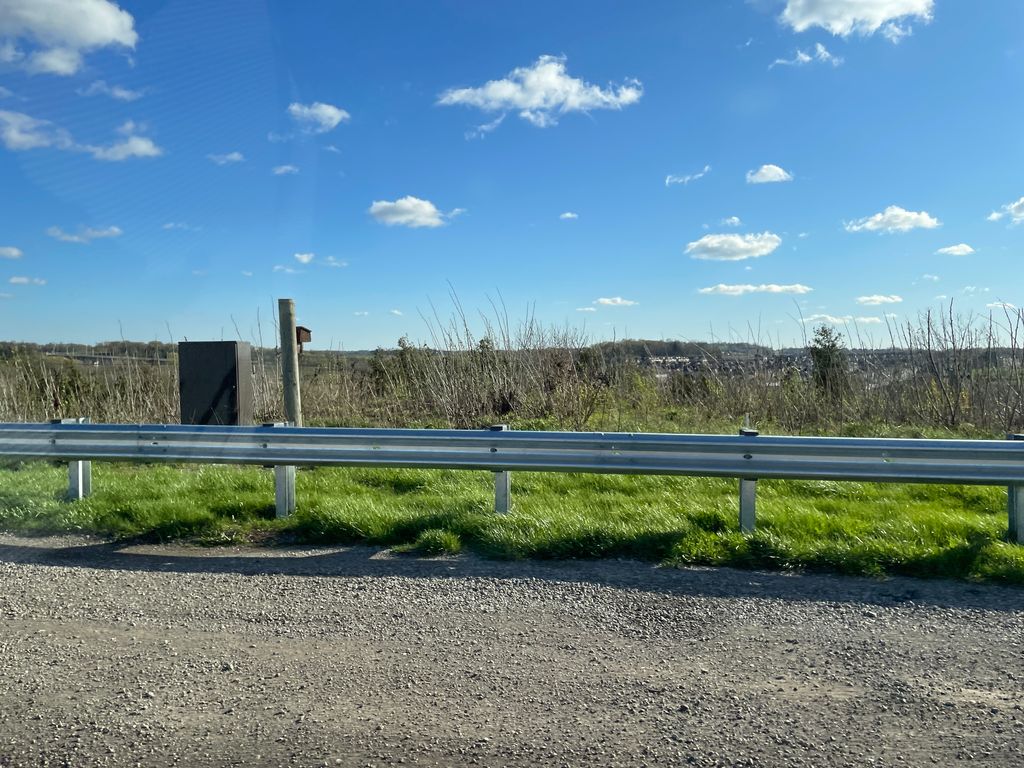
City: kitchener-waterloo